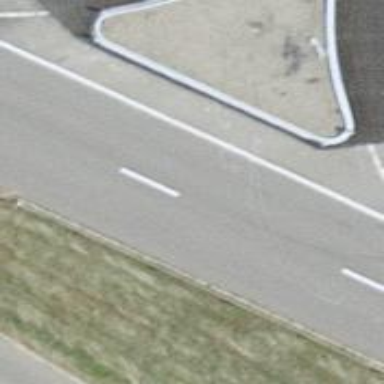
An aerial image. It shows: Asphalt road classified as primary highway.